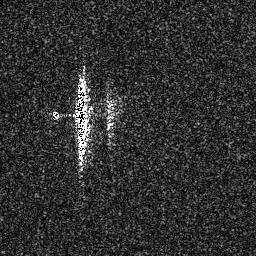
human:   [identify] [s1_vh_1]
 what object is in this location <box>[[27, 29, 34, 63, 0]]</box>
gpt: <ref>1 medium ship at the center</ref>